Question: So I've loaded a dataset of x and y values from a txt file
'''
dataset = np.loadtxt("data")
'''
there are about 100 points in there
when I tried to use
'''
plt.scatter(dataset[0], dataset[1], marker='+', s=500, c='b')
'''
I got two points which don't correlate to any x and y values, I'm using [0] [1] because those should be the x and y values correct?
keep in mind when I print the data set I get the following
'''
[[ 1 , 2],
[ 2, 3],
[ 4, 5]]
'''
that's not all of them but you get the idea I have an array of arrays so when I type 'dataset[0]' or 'dataset[1]' am I actually just taking an array and matplotlib is trying to interpret two arrays into a point?
Pic of the scatter plot I get:

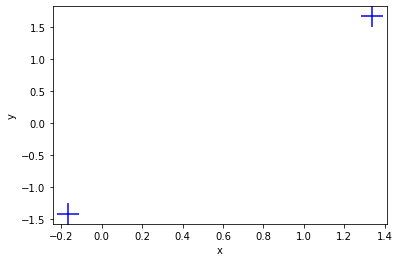
Answer: I can't help you for certain with your problem without some more information. However, if your data is really Nx2 and you want to plot N pairs of points you would do this.
The 'dataset[:,0]' portion will get the first column and use those values for 'x', 'dataset [:,1]' will get the second column and use those for 'y'
'''
dataset = np.array([[ 1 , 2], [ 2, 3], [ 4, 5]])
Out:
array([[1, 2],
[2, 3],
[4, 5]])
plt.scatter(dataset[:,0], dataset[:,1], marker='+', s=500, c='b')
'''
<URL>